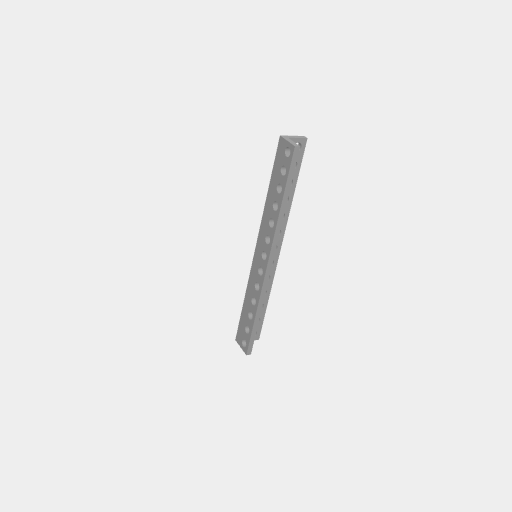
Part: LBeam13H